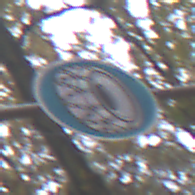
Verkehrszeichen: SchneekettenVorgeschrieben
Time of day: MorningAfternoon
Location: Outdoor (Nature)
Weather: Overcast
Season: Autumn
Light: Natural